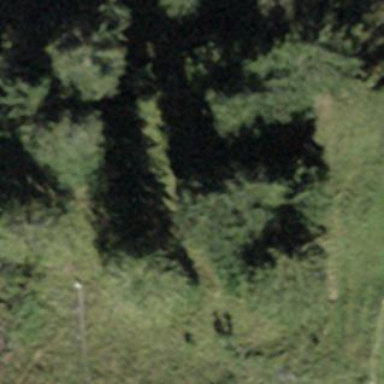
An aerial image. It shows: Forest area.